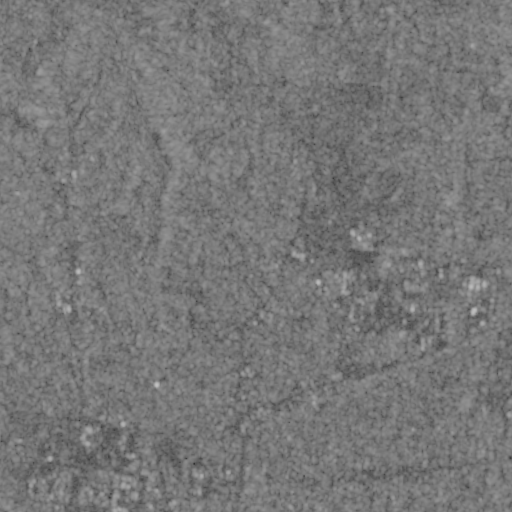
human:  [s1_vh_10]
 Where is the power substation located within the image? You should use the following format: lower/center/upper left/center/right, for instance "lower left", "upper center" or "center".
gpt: The power substation is located in the center right of the image.
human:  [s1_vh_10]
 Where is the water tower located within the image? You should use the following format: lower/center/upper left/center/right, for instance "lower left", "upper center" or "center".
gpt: The water tower is located in the lower center of the image.
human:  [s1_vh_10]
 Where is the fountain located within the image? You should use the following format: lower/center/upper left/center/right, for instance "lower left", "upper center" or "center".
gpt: The fountain is located in the lower right of the image.
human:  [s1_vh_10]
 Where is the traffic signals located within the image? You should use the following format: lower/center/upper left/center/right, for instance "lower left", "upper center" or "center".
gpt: The traffic signals is located in the lower of the image.
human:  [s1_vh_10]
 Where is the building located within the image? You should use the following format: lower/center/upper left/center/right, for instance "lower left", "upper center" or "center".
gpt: There is no building in the image.

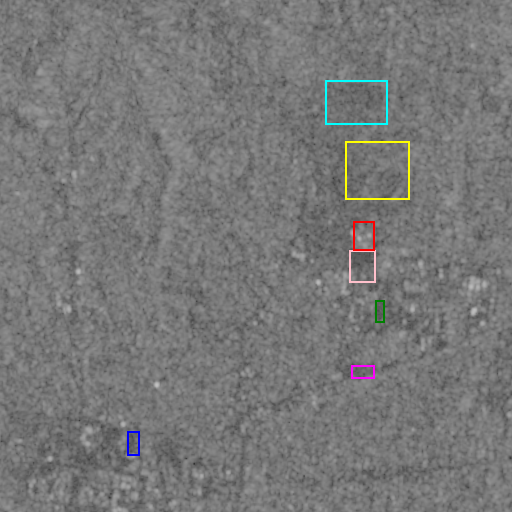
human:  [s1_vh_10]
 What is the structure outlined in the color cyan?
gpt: The structure outlined in cyan is a crop field.
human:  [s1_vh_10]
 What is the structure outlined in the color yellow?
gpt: The structure outlined in yellow is a park.
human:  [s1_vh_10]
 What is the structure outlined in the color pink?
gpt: The structure outlined in pink is a parking lot.
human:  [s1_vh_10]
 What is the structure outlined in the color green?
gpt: The structure outlined in green is a stadium.
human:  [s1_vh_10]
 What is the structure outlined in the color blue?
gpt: The structure outlined in blue is a track.
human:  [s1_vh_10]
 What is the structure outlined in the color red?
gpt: The structure outlined in red is a building.
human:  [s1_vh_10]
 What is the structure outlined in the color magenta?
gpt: The structure outlined in magenta is a building.
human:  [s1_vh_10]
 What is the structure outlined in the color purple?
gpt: There is no purple outline.